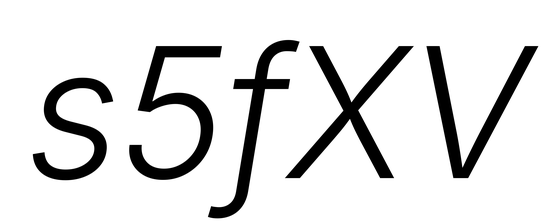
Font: Inter-Italic_Light_Italic